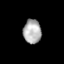
Tissue: lung
Cell type: Epithelial cells
Senescence score: 0.1787
Nuclear area (px): 420
Mean DAPI intensity: 175.95